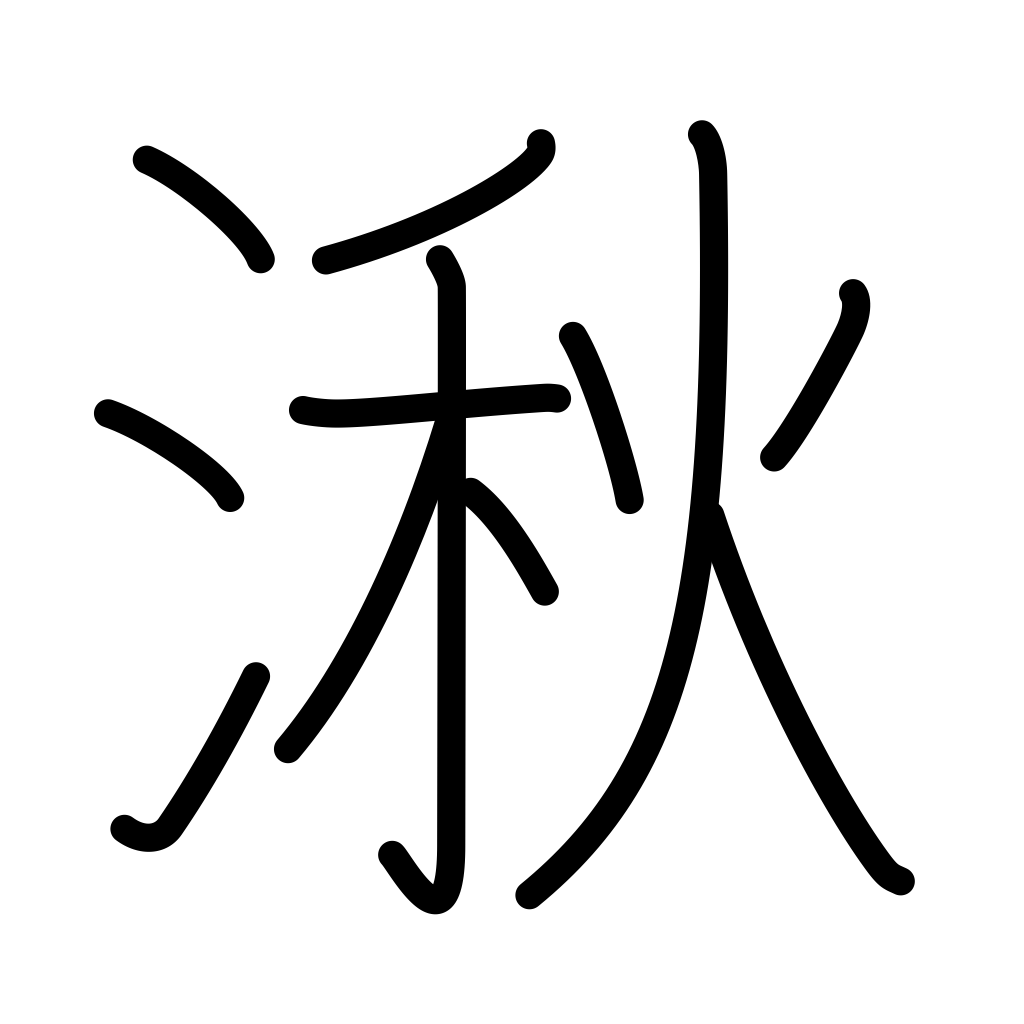
Meaning: wetlands, marsh